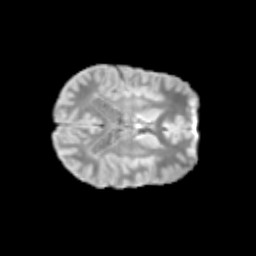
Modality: T2w
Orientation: axial
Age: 13
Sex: female
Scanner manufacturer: siemens
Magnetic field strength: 3 T
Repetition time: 3.8 s
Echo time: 0.07 s